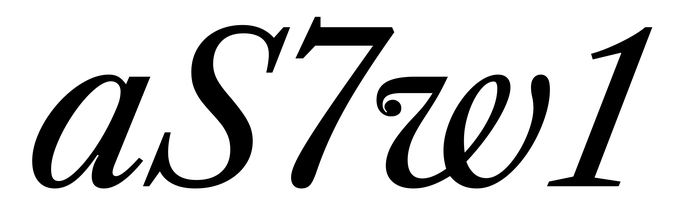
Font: LibreCaslonText-Italic_Italic